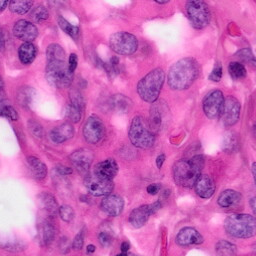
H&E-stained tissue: Pancreatic